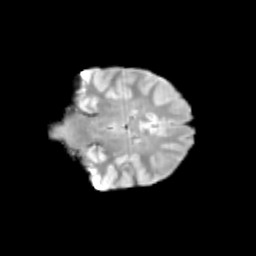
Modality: T2w
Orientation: coronal
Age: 11
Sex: male
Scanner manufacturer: siemens
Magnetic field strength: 3 T
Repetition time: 3.8 s
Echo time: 0.07 s